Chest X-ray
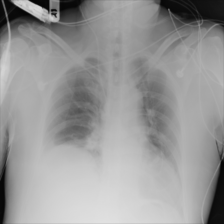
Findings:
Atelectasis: negative
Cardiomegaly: negative
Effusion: negative
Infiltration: negative
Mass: negative
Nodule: negative
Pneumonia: negative
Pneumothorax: negative
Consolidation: negative
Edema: negative
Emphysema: negative
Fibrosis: negative
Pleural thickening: negative
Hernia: negative